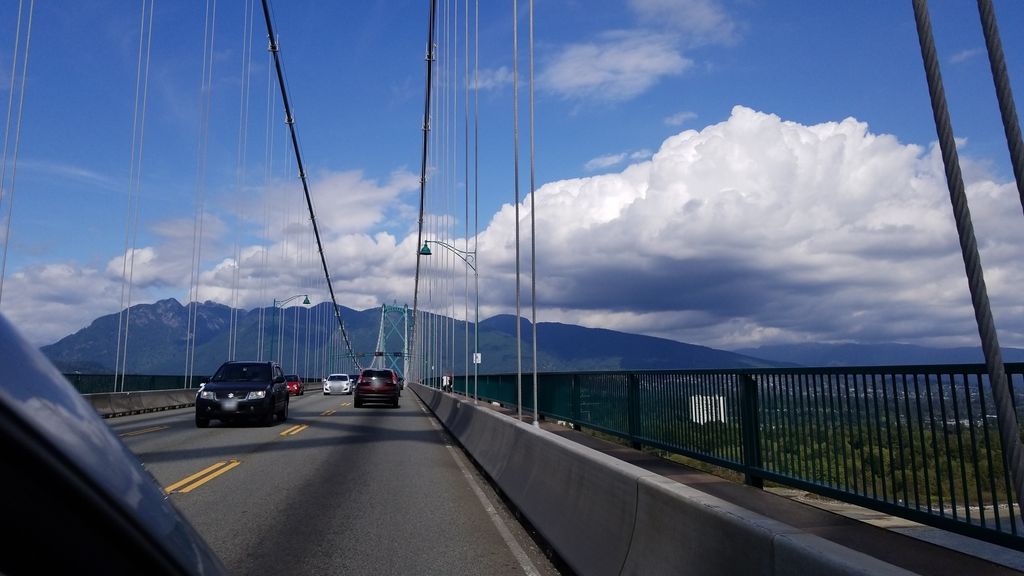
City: vancouver